Current action and preconditions to check: path_clear

Your task: For each precondition in the list above, predict whether it will hold at this action.

Consider the current scene as observed from the mobile robot's camera, and analyze the predicted future states of all dynamic agents (e.g., people, animals, vehicles, or any moving entities) within the NEXT SECOND.

IMPORTANT: Only answer "very likely" if you are absolutely certain—based on strong, clear evidence—that a dynamic agent will violate the precondition in the predicted future state. Do NOT answer "very likely" for unlikely, ambiguous, or low-probability risks.

Ask yourself for each precondition: Is there a high probability, with clear and convincing evidence, that the predicted future states of any dynamic agent will interfere with the predicted future state of the currently executing action within the NEXT SECOND, causing that precondition to fail?

Assess the risk level based on these predictions. Use "likely" or "very likely" if motions create a clear risk of interference.

Use "neutral" or "improbable" if agents are nearby but their predicted paths are clearly diverging or non-conflicting.

Failure Risk Categories: "very improbable", "improbable", "neutral", "likely", "very likely"

Answer Format: Output ONLY the probability_of_failure value from these categories: "very improbable", "improbable", "neutral", "likely", "very likely"

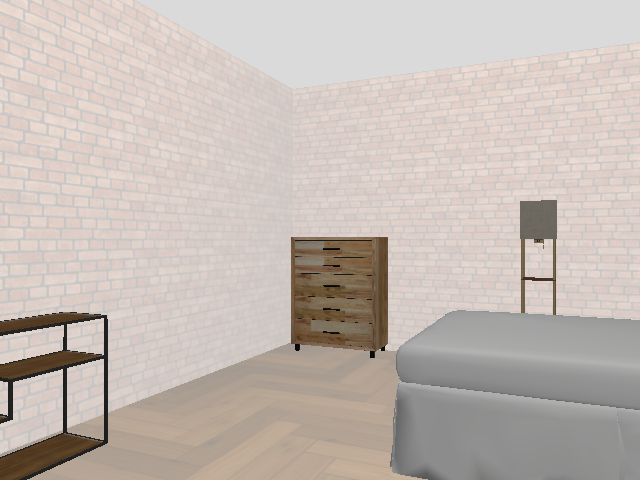

Answer: very improbable